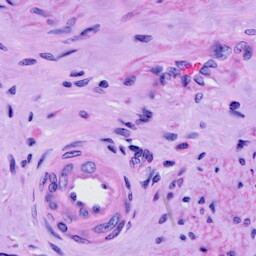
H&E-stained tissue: Cervix